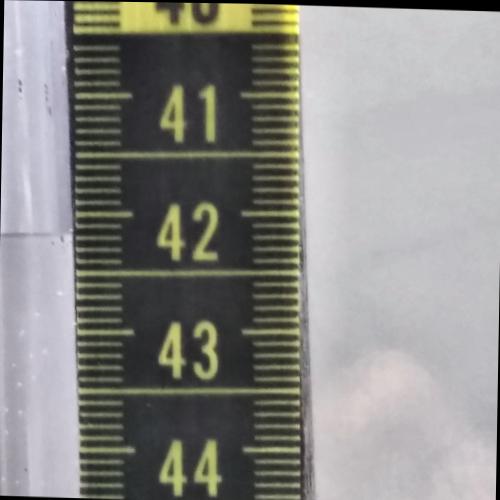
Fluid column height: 42.2 cm